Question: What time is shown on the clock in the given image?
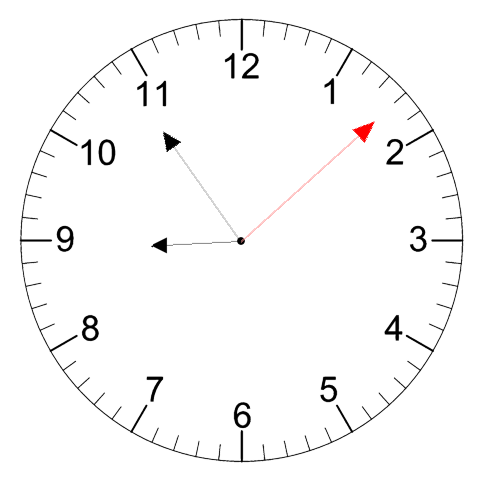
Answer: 08:54:08